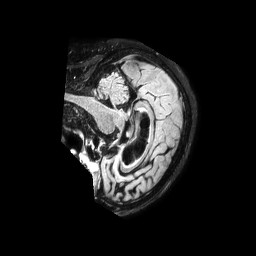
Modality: FLAIR
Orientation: sagittal
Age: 74
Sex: female
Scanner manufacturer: philips
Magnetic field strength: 1.5 T
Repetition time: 4.8 s
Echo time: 0.3317 s